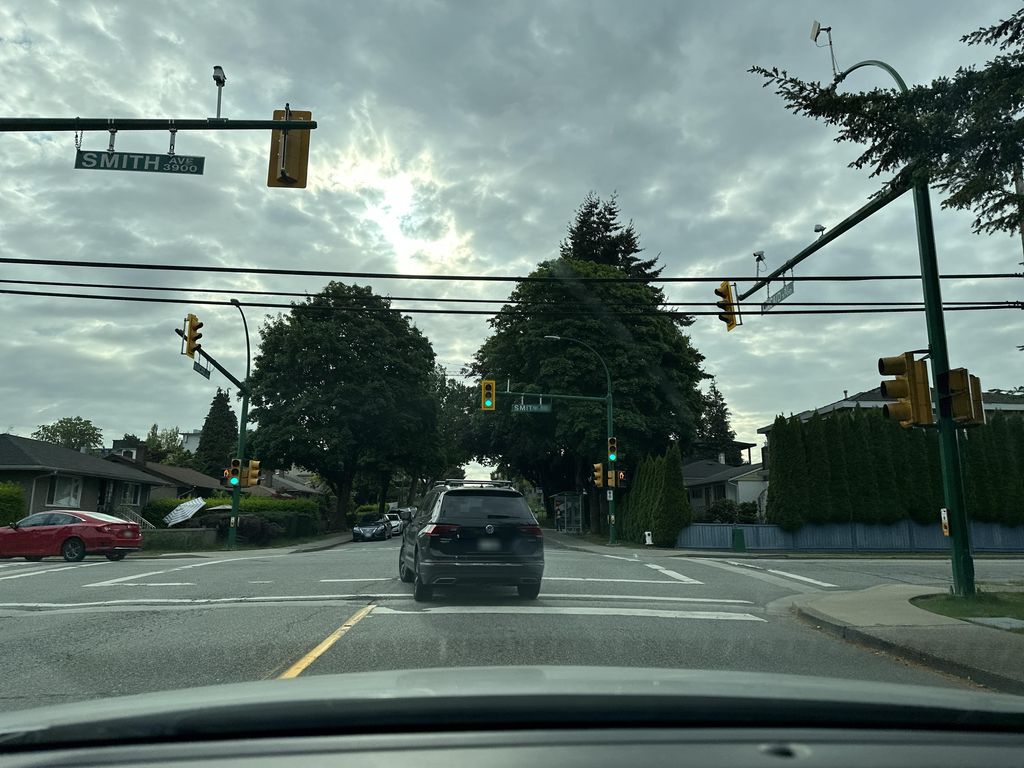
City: vancouver